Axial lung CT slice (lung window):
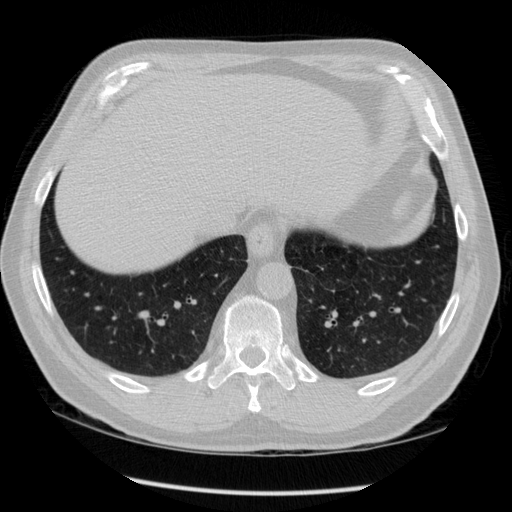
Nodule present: no